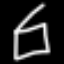
Label: square